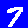
Digit: 7